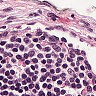
Metastatic tissue present: no